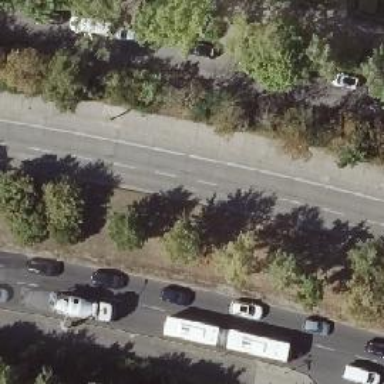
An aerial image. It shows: Beautiful avenue lined with deciduous broadleaved trees.